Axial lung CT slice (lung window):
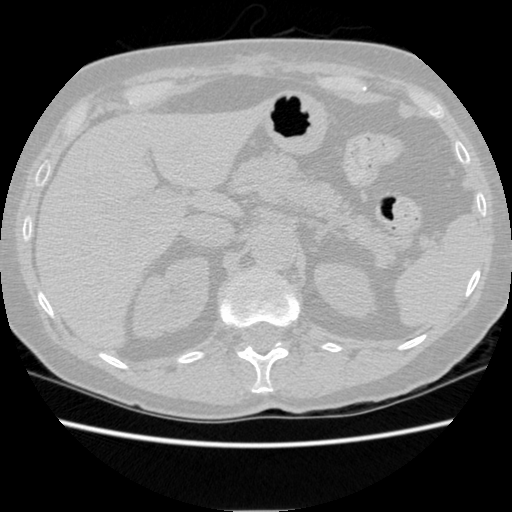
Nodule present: no